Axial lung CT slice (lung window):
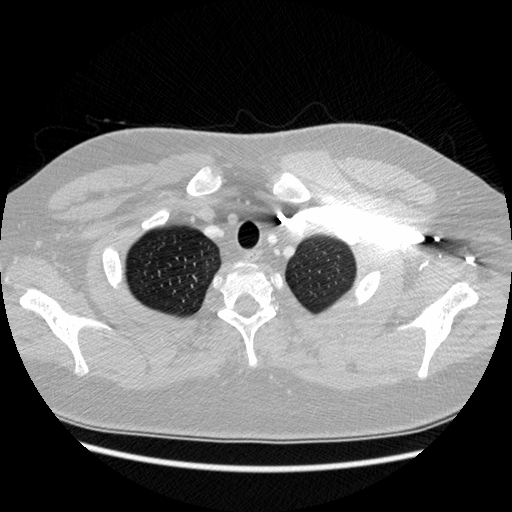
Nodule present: no